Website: apple
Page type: account-selection
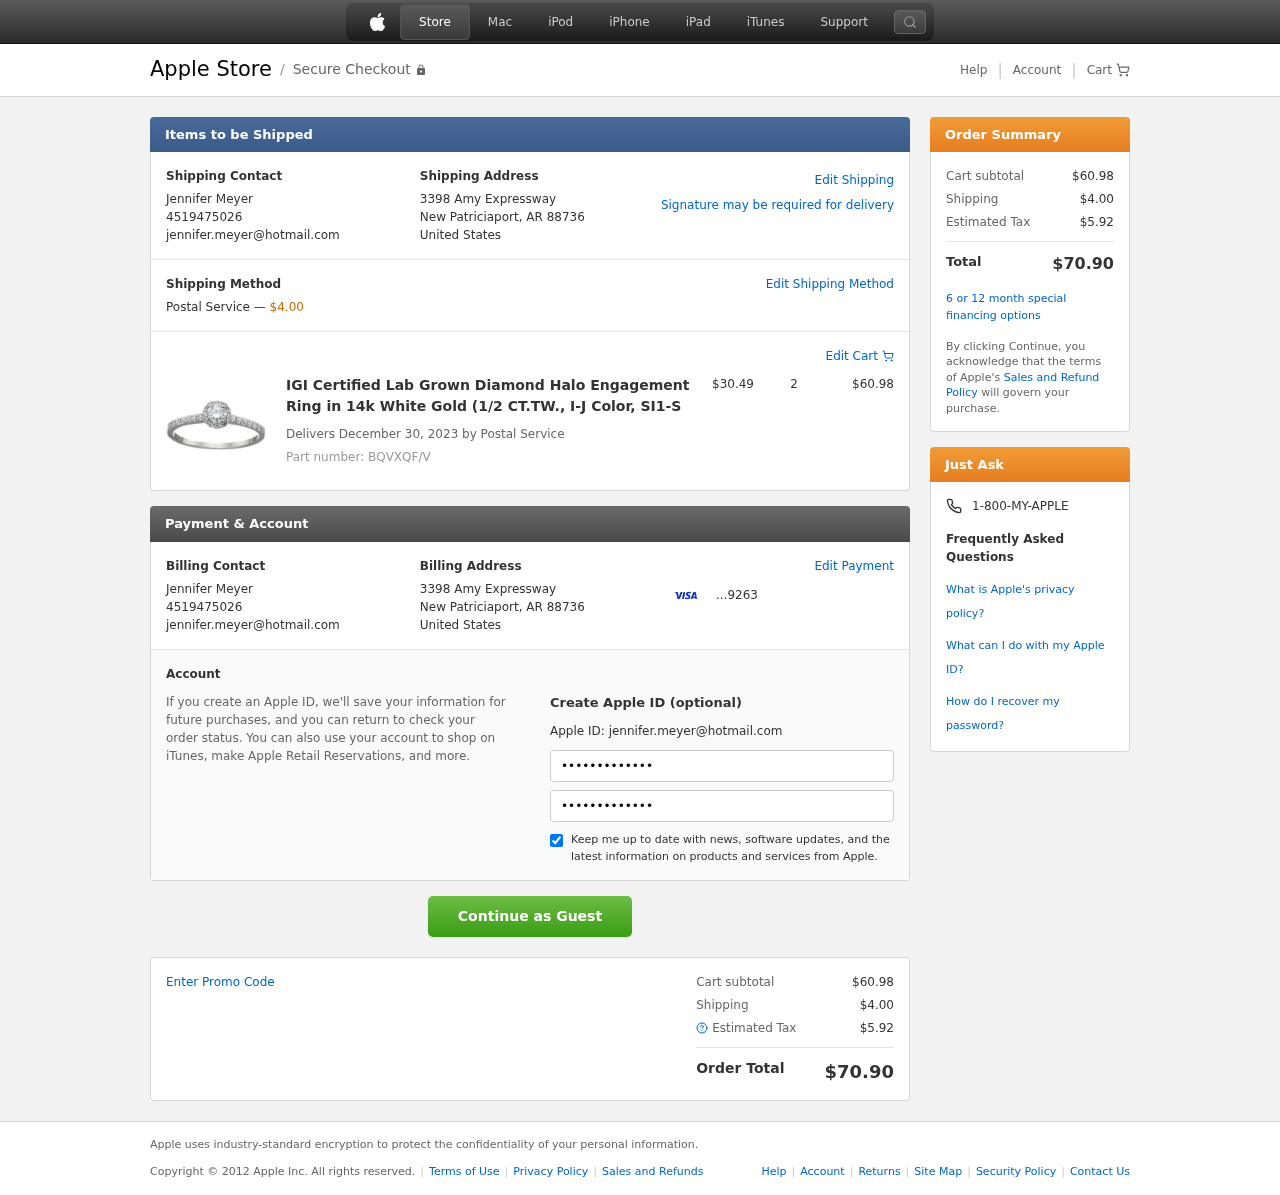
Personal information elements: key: PII_CARD_LAST4
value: ...9263
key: PII_CITY_STATE_ZIP
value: New Patriciaport, AR 88736
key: PII_COUNTRY
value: United States
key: PII_EMAIL
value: jennifer.meyer@hotmail.com
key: PII_FULLNAME
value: Jennifer Meyer
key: PII_PHONE
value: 4519475026
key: PII_STREET
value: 3398 Amy Expressway
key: PII_FIRSTNAME
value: Jennifer
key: PII_LASTNAME
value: Meyer
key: PII_FULLNAME2
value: Jennifer Meyer
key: PII_FULLNAME3
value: Jennifer Meyer
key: PII_FIRSTNAME2
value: Jennifer
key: PII_FIRSTNAME3
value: Jennifer
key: PII_LASTNAME2
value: Meyer
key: PII_LASTNAME3
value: Meyer
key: PII_FIRSTNAME_DERIVED
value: Jennifer
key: PII_LASTNAME_DERIVED
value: Meyer
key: PII_FULLNAME_DERIVED
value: Jennifer Meyer
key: PII_NAME_FULL_DERIVED
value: Jennifer Meyer
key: PII_PHONE_LINE
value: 5026
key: PII_PHONE_SUFFIX
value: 5026
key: PII_PHONE2
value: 4519475026
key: PII_PHONE3
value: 4519475026
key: PII_PHONE_NUMERIC
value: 4519475026
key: PII_PHONE_LINE_NUMERIC
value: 5026
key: PII_PHONE_SUFFIX_NUMERIC
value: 5026
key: PII_PHONE2_NUMERIC
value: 4519475026
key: PII_PHONE3_NUMERIC
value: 4519475026
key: PII_PHONE_DIGITS
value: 4519475026
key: PII_PHONE_LAST4
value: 5026
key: PII_EMAIL2
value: jennifer.meyer@hotmail.com
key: PII_EMAIL3
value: jennifer.meyer@hotmail.com
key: PII_STREET2
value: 3398 Amy Expressway
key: PII_CITY_STATE_ZIP2
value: New Patriciaport, AR 88736
Product elements: key: PRODUCT1_NAME
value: IGI Certified Lab Grown Diamond Halo Engagement Ring in 14k White Gold (1/2 CT.TW., I-J Color, SI1-S
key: PRODUCT1_PRICE
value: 30.49
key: PRODUCT1_QUANTITY
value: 2
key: PRODUCT_PART_NUMBER
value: Part number: BQVXQF/V
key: PRODUCT_TOTAL
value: $60.98
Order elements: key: ORDER_SHIPPING_COST
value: $4.00
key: ORDER_DELIVERY_DATE
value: Delivers December 30, 2023 by Postal Service
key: ORDER_SUBTOTAL
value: $60.98
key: ORDER_TAX
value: $5.92
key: ORDER_TOTAL
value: $70.90